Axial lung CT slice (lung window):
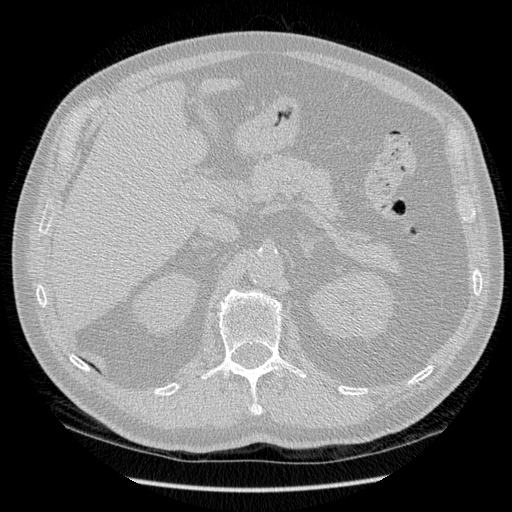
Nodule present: no